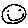
Label: smiley face